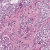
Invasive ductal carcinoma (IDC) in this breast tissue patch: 1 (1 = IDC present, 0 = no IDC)